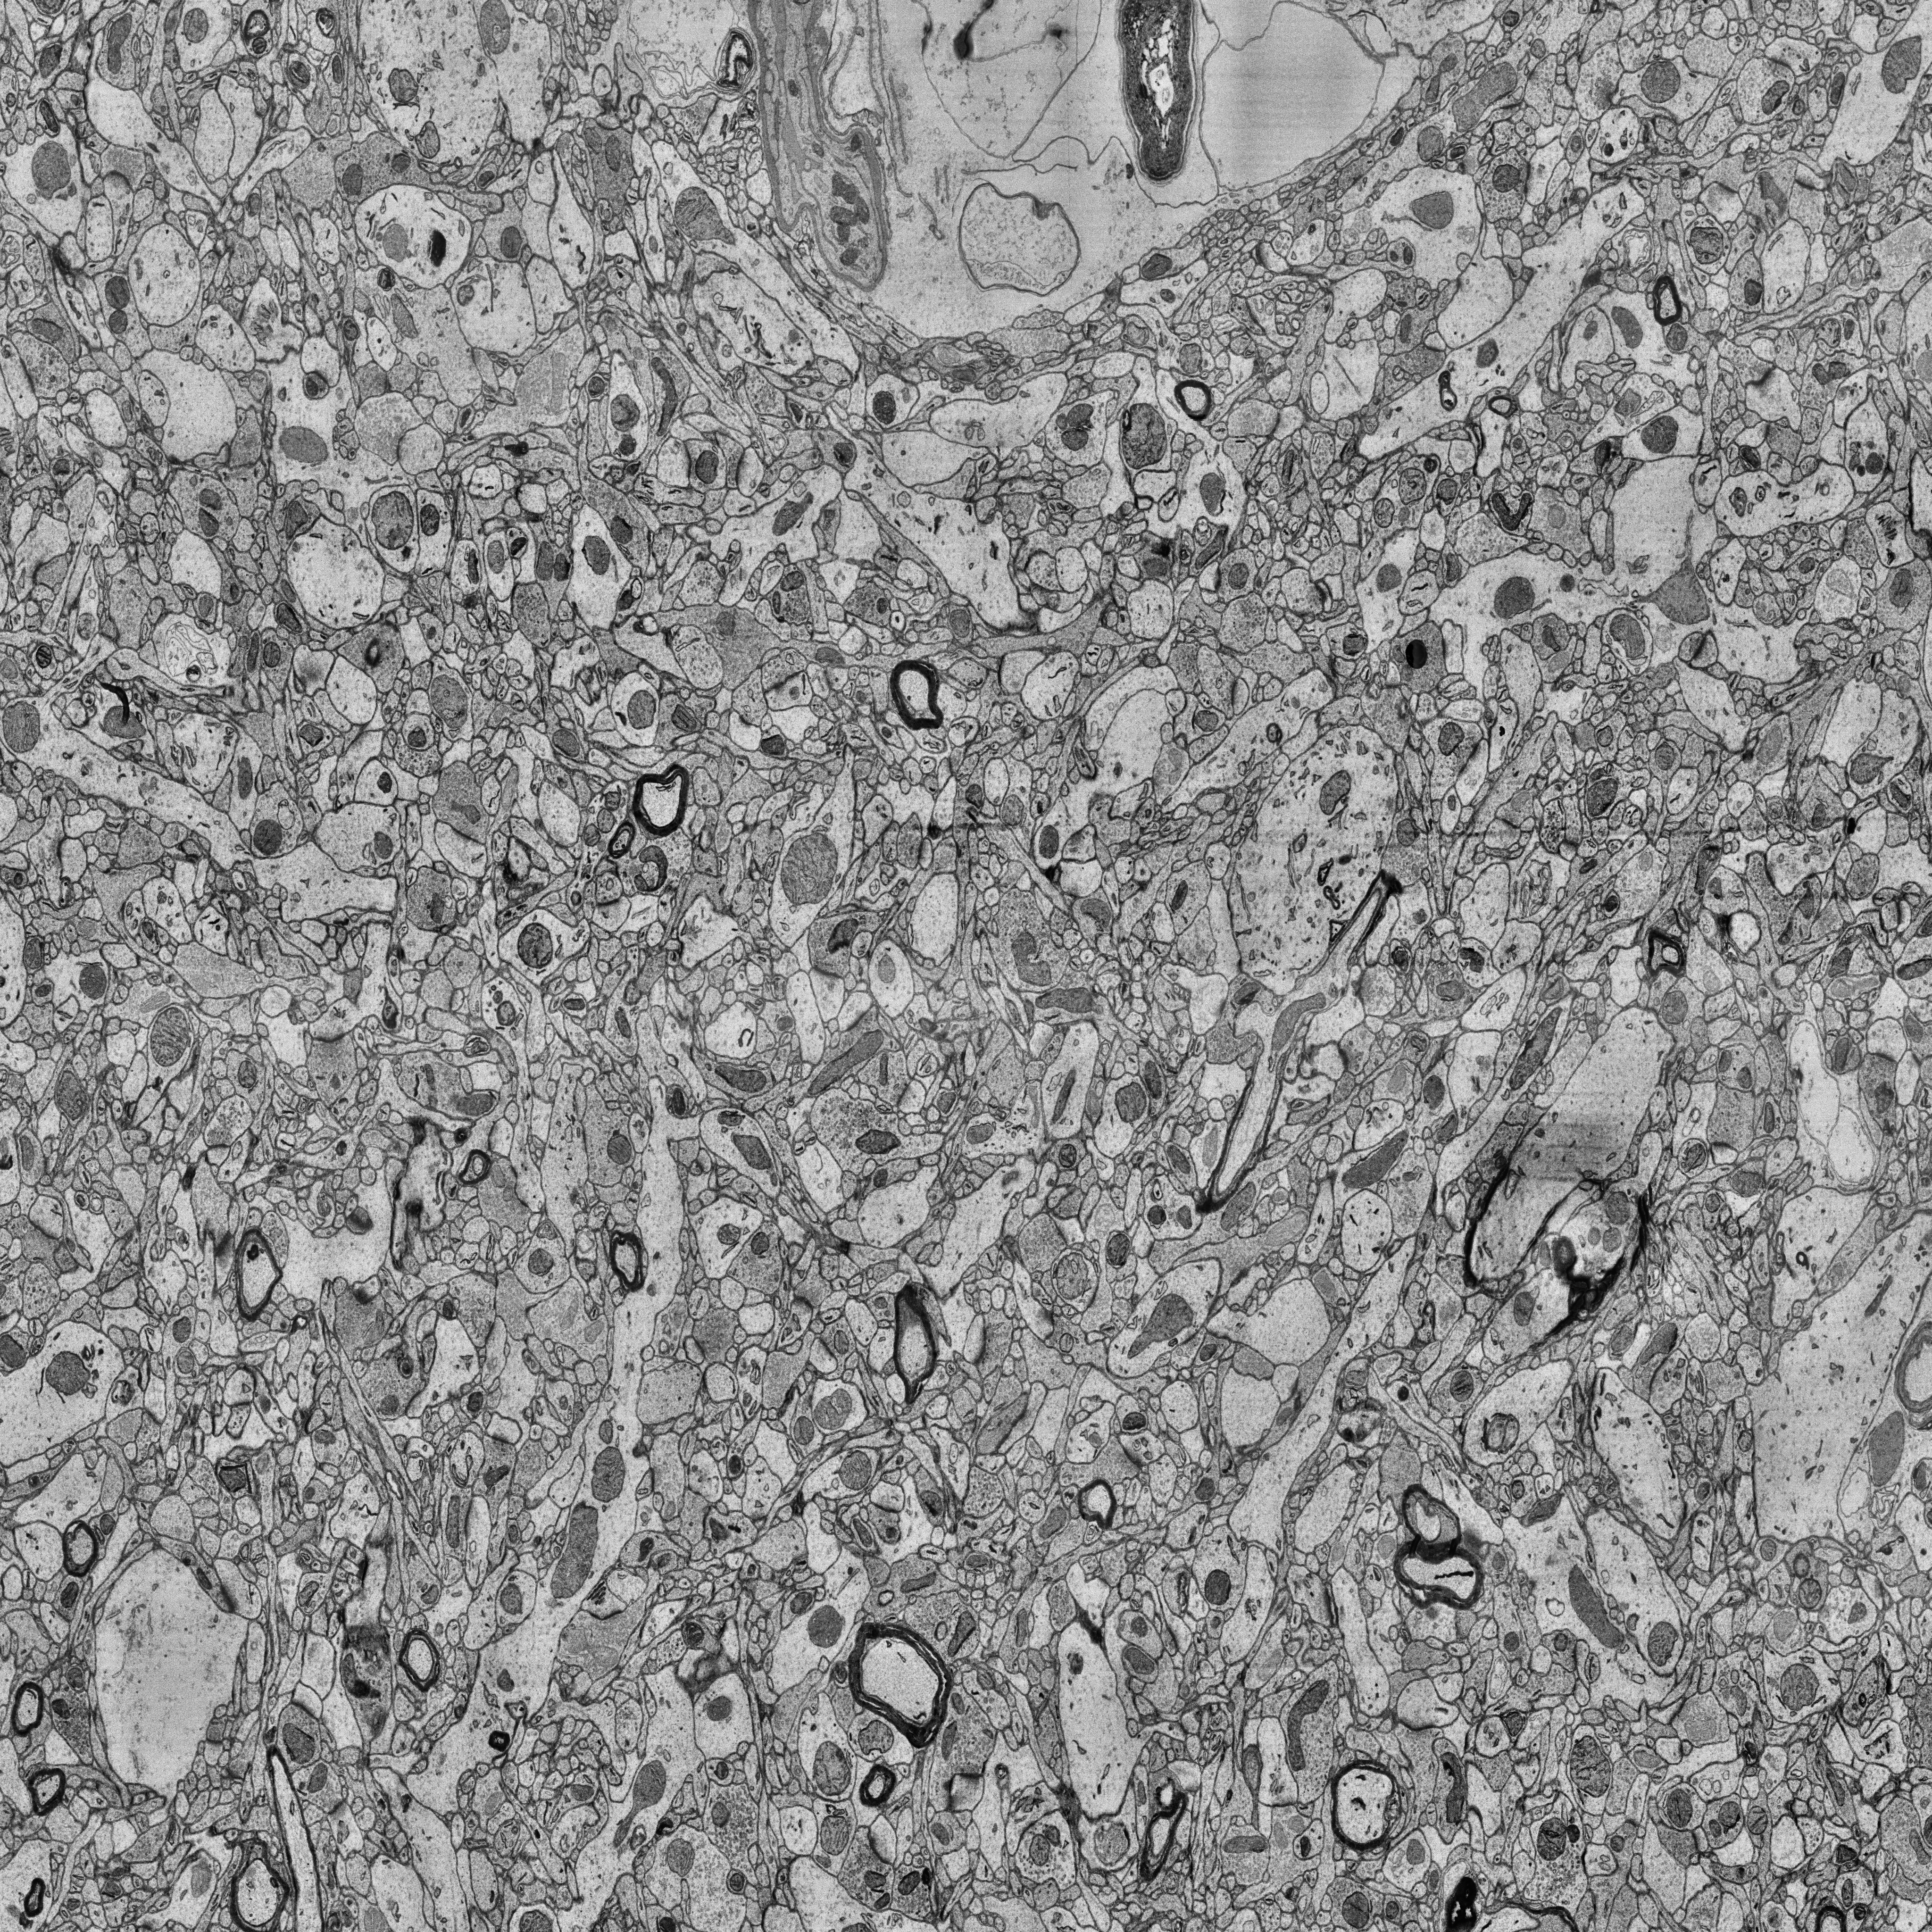
Electron microscopy slice of human cortex tissue
Slice depth (z): 55
Mitochondria instances in slice: 483